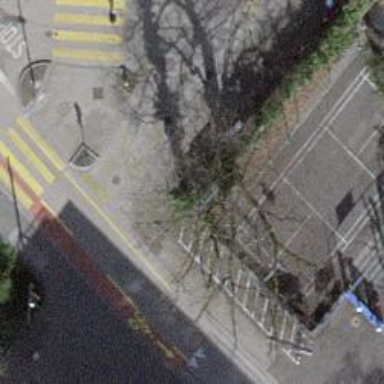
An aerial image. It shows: Asphalt cycleway.